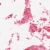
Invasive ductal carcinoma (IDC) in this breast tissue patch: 0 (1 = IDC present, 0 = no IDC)